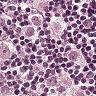
Metastatic tissue present: yes